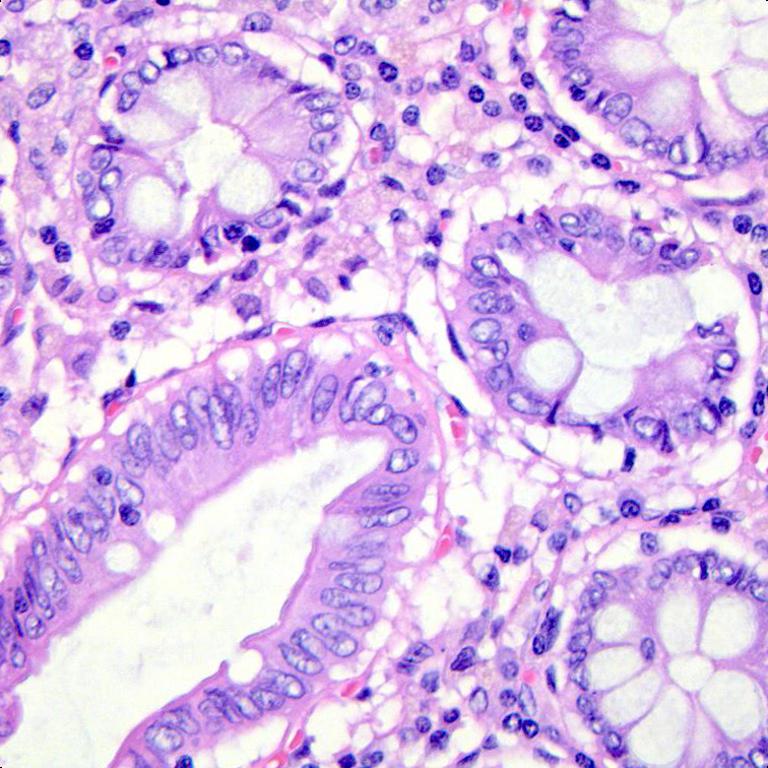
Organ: colon
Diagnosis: benign